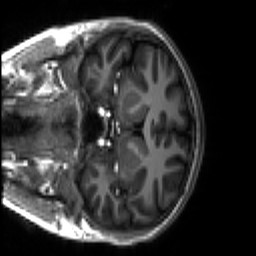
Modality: T1w
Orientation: coronal
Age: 18
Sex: male
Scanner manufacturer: siemens
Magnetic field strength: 3 T
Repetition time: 2.3 s
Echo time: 0.00267 s